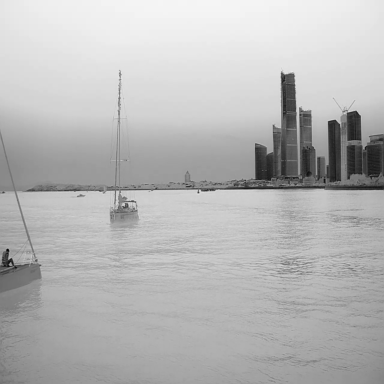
There are five objects shown in the infrared image, including a container_ship, three sailboats, and a bulk_carrier.